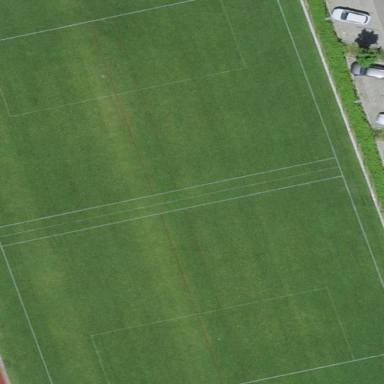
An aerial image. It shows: Soccer pitch with grass surface for leisure land.